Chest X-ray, PA view. Patient: 32 years old, sex F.
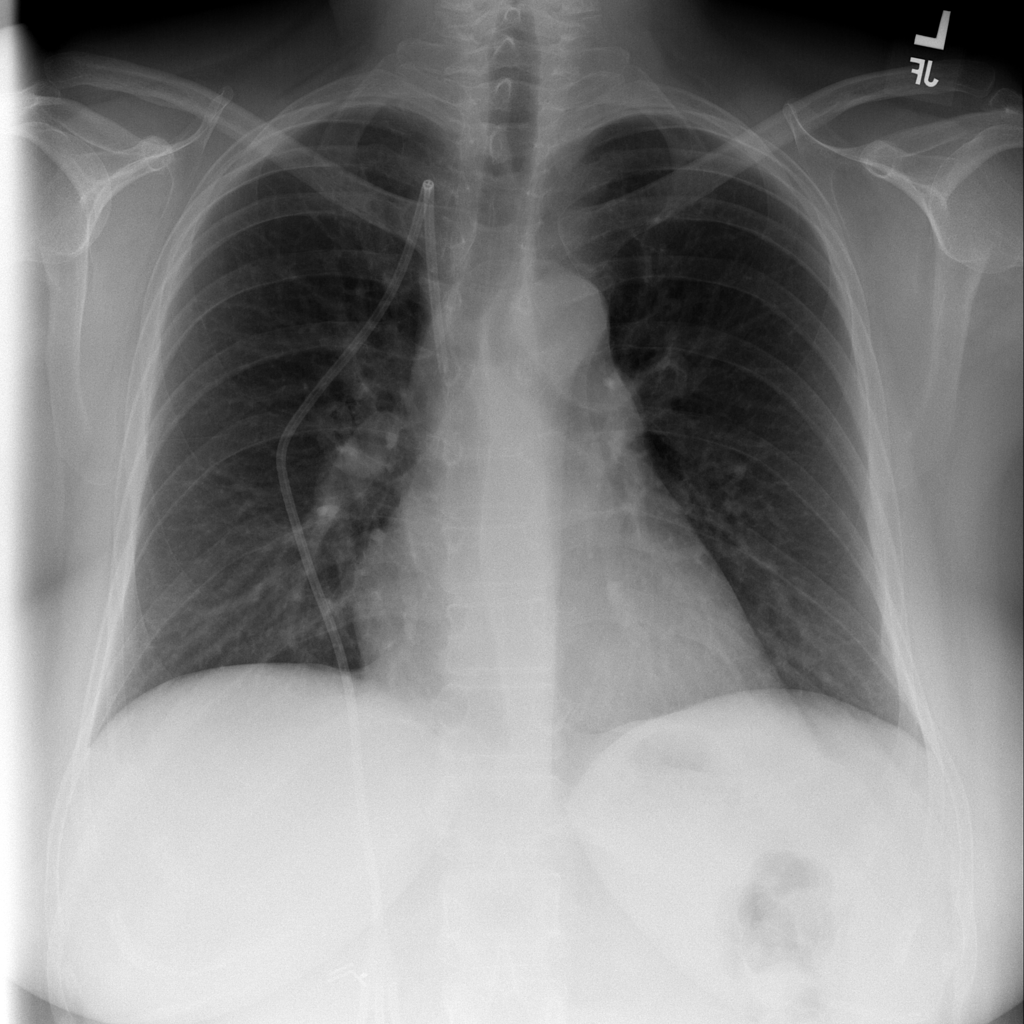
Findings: No Finding